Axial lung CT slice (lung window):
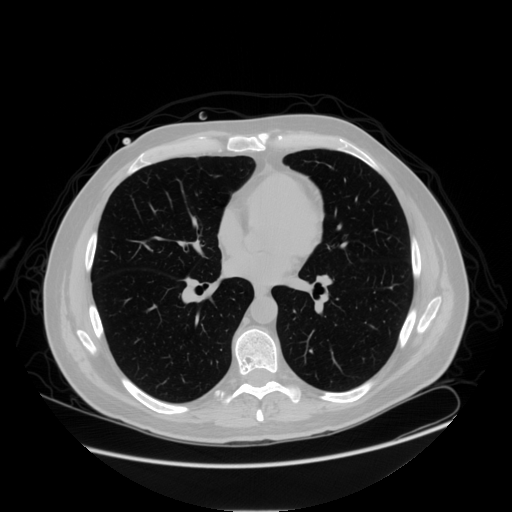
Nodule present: no